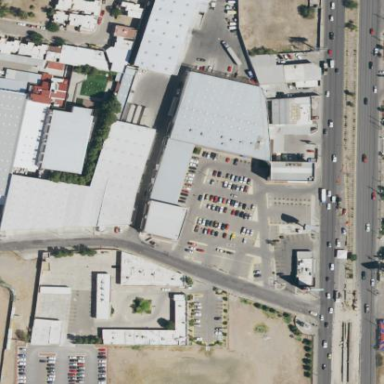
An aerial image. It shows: Commercial building.